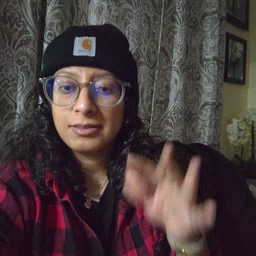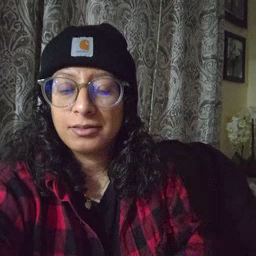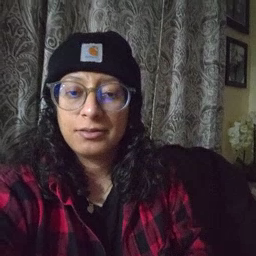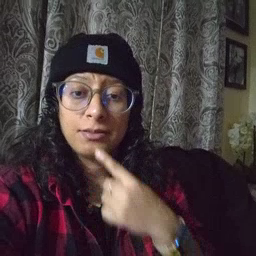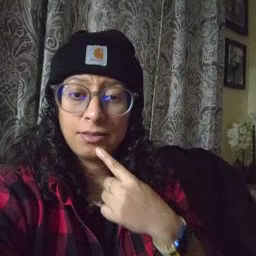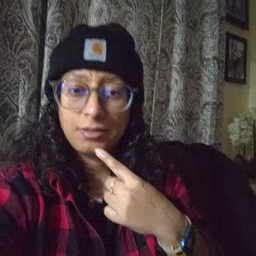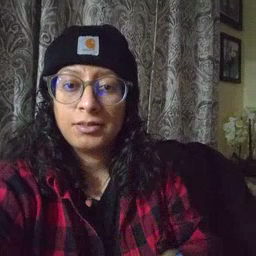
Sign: say